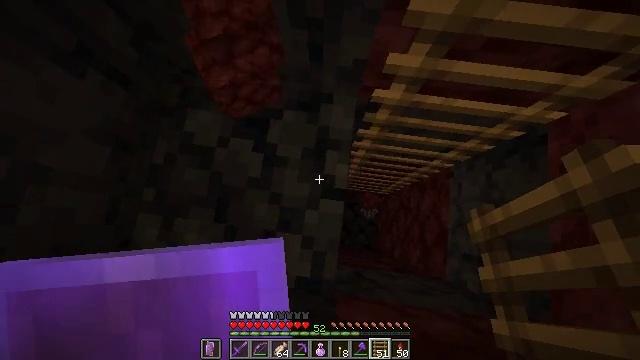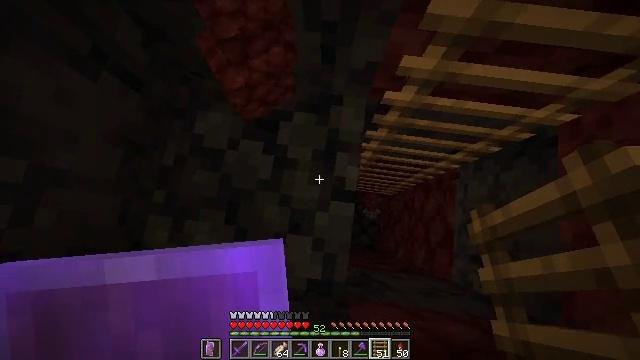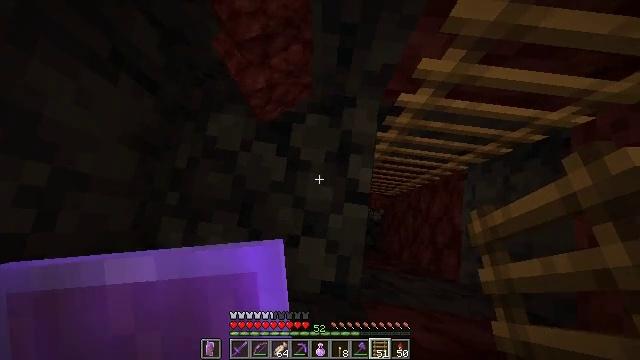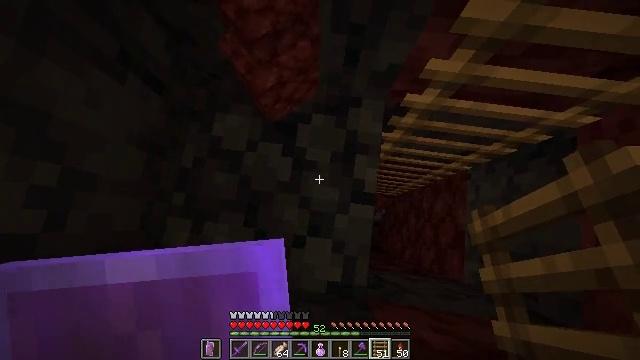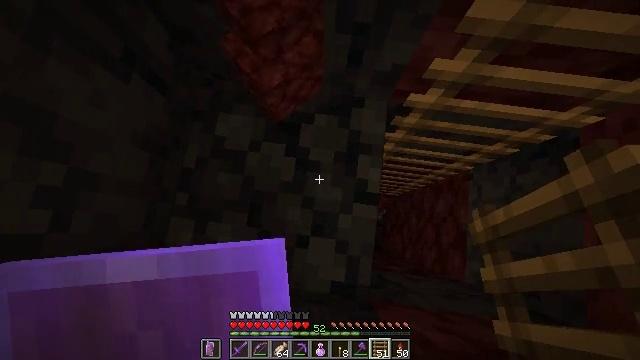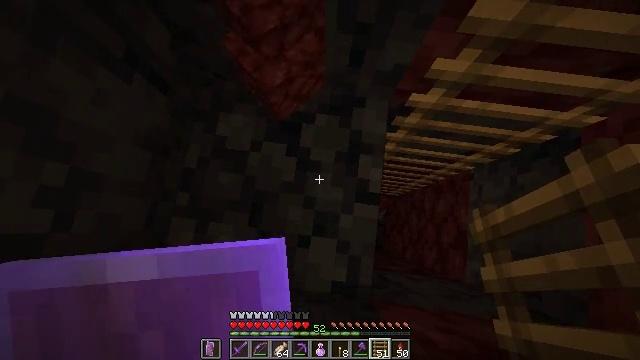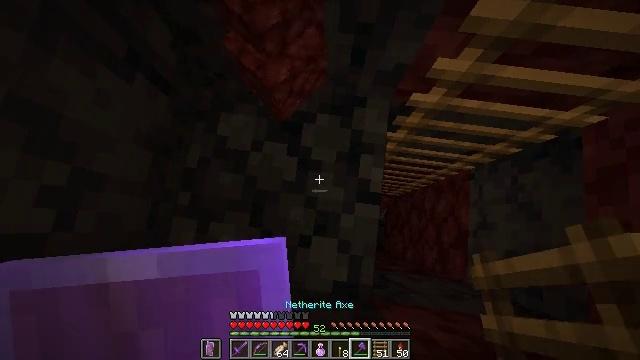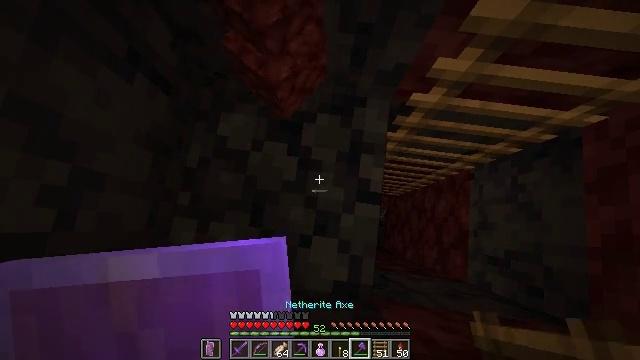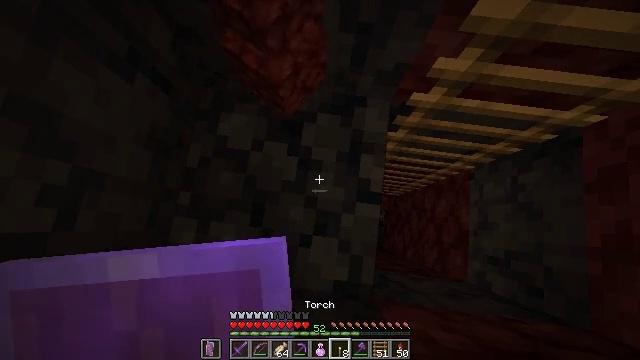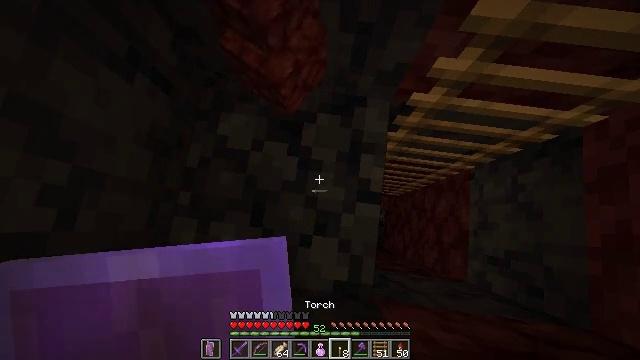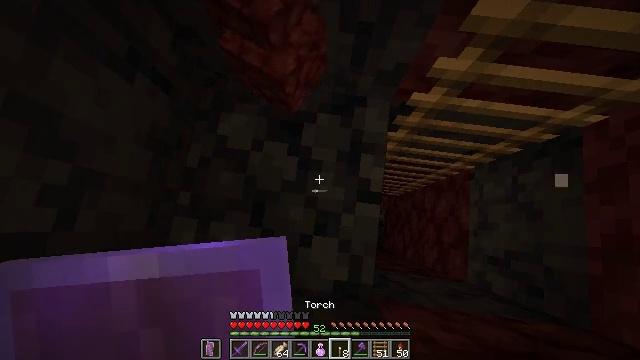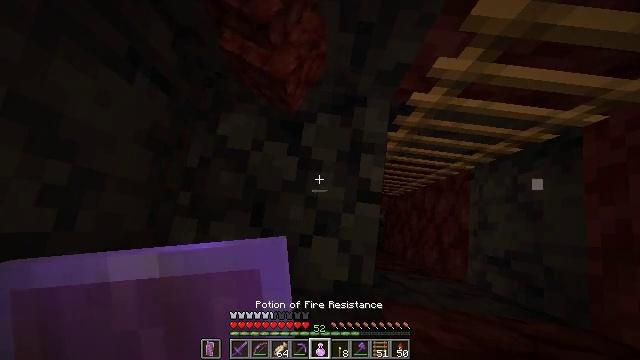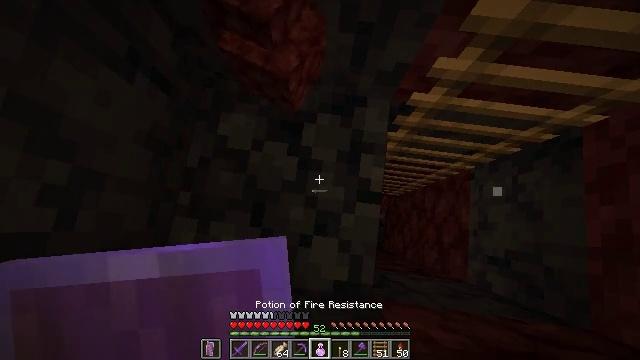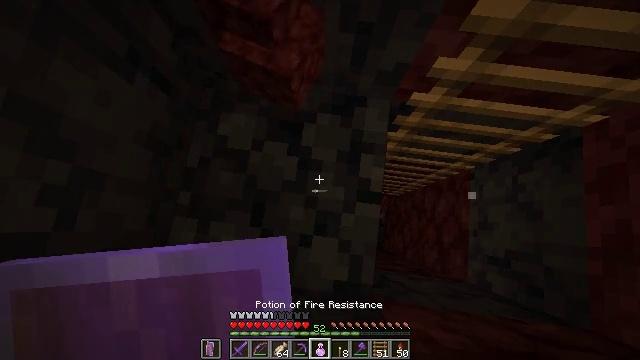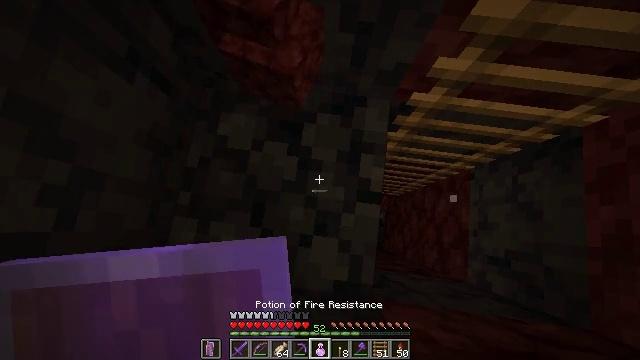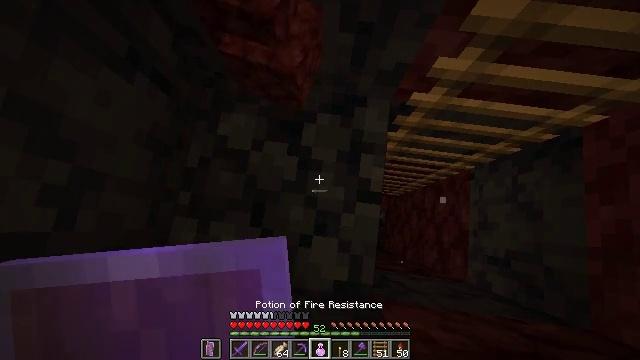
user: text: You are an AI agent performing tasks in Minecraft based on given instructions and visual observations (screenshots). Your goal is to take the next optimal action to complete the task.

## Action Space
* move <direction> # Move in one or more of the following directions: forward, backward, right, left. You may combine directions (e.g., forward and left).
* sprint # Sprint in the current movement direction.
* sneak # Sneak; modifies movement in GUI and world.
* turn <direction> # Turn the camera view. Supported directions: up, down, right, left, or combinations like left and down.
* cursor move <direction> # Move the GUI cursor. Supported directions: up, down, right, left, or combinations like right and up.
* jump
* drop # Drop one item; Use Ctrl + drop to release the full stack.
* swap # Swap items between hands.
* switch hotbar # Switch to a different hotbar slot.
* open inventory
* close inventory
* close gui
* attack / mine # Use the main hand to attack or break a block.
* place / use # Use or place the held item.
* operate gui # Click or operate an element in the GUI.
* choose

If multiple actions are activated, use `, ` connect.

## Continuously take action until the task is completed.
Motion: motion action
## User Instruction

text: Obtain basalt from the terrain.
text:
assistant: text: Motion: move left, sneak
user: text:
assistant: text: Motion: sneak
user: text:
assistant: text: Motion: sneak
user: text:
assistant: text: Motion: sneak
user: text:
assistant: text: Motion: sneak
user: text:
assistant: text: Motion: sneak
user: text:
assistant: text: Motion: sneak
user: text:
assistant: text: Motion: sneak
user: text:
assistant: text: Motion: sneak
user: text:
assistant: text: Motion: sneak
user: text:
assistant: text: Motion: sneak
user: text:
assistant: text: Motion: sneak
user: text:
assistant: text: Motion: sneak
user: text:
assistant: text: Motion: sneak
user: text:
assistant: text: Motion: sneak
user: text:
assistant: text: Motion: sneak
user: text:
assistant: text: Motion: sneak
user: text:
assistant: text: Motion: sneak
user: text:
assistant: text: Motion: sneak
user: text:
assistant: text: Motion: sneak
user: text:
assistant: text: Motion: sneak
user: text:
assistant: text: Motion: sneak
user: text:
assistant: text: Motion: sneak
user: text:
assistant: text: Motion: sneak
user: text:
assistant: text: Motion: sneak
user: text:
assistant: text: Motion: sneak
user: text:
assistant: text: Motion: sneak
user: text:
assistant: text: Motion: sneak
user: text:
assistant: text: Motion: sneak
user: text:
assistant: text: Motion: sneak